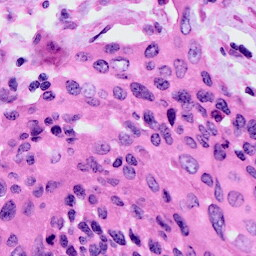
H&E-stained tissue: Cervix